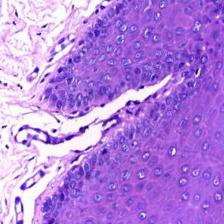
Diagnosis: Normal